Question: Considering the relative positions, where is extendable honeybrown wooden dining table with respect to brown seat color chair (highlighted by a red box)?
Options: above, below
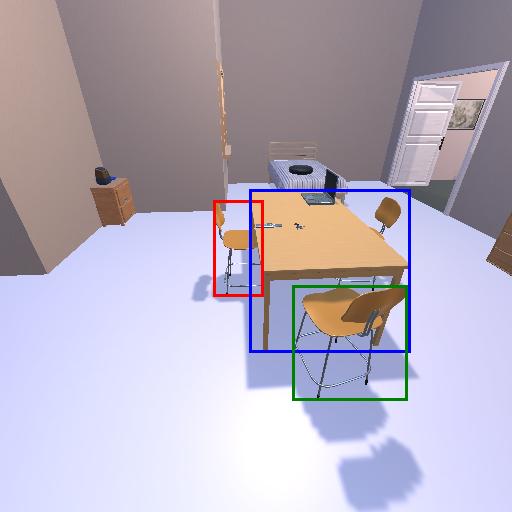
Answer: above